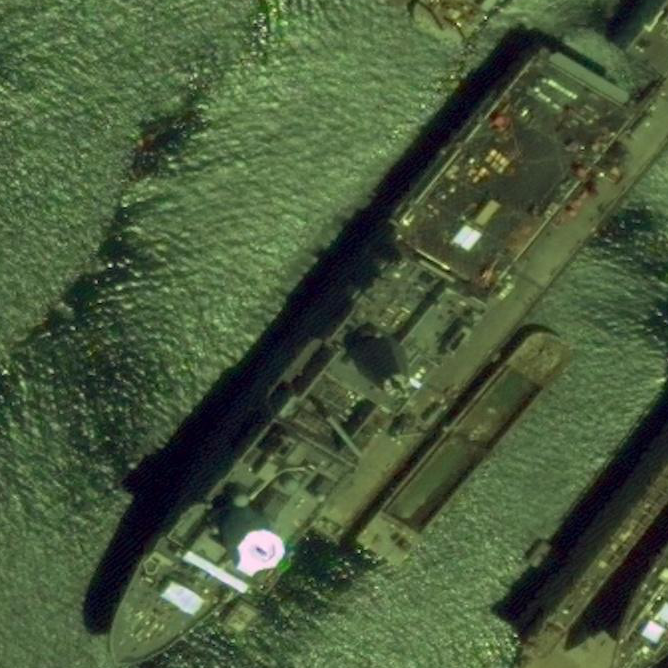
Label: combat